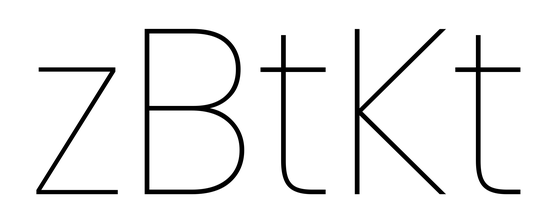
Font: Poppins-Thin